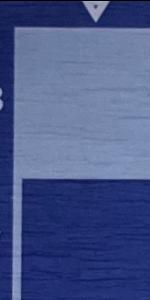
Label: Empty